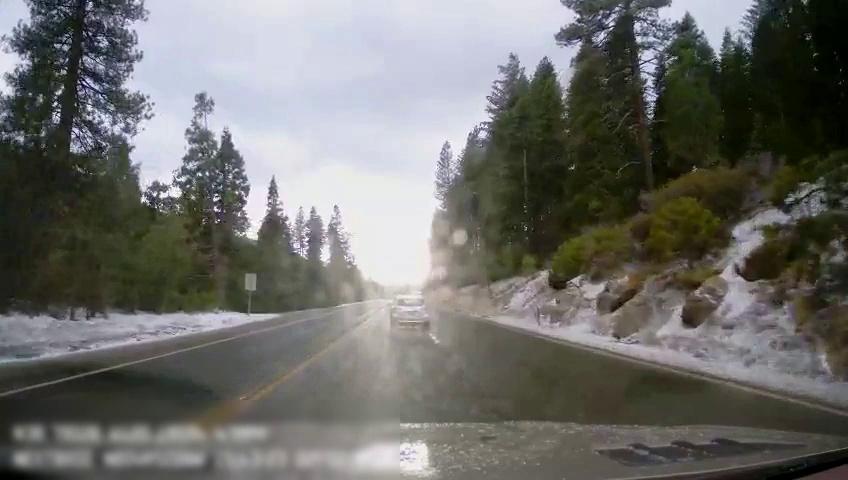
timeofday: Day
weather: Cloudy
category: Drivable Space
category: Vehicles | Car
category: Lanes | Current Lane
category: Lanes | Current Lane
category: Lanes | Opposite Lane
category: Lanes | Opposite Lane
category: Lanes | Current Lane